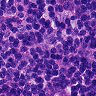
Metastatic tissue present: no